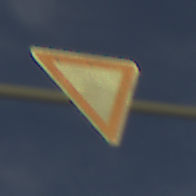
Verkehrszeichen: VorfahrtGewaehren
Umgebung: Outdoor, Special
Tageszeit: MorningAfternoon
Wetter: PartlyCloudy
Licht: Natural
Jahreszeit: NotSpecified
Kontrast: HighContrast